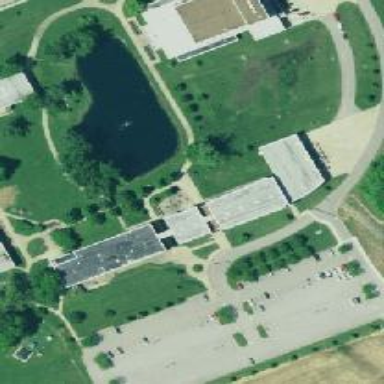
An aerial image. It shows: College building.